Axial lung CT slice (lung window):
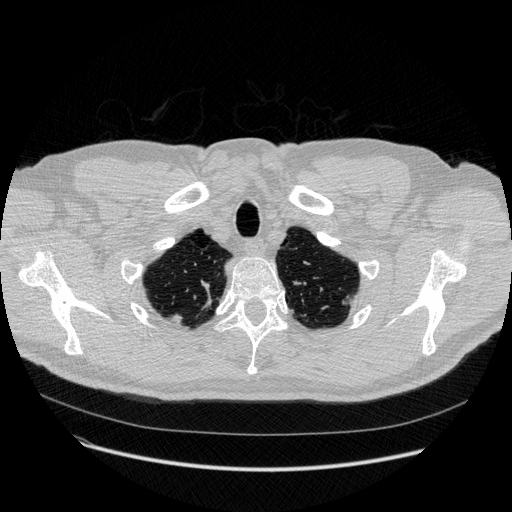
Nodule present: no